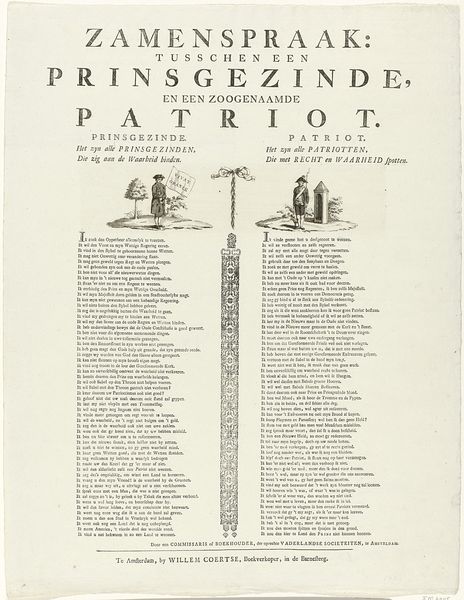
Titel: Samenspraak tussen een prinsgezinde en een patriot
Standort: Amsterdam
Institution: Rijksmuseum
Schlagwörter: illustration, livre, holland, neerlandais